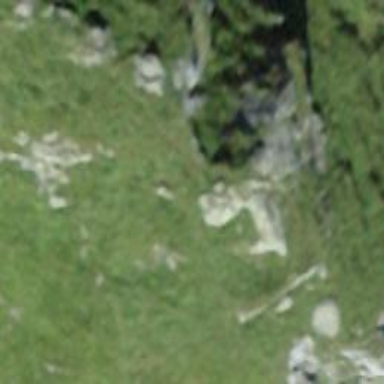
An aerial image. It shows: Arete in nature.